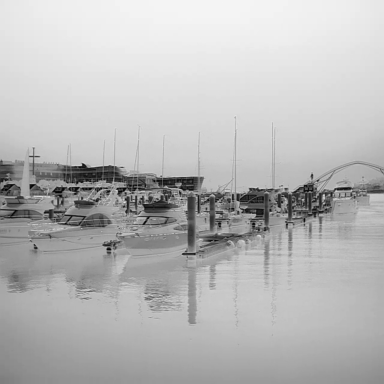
There are nine objects shown in the infrared image, including six canoes, and three sailboats.